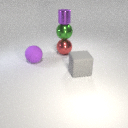
large gray rubber cube to the right of large purple rubber sphere